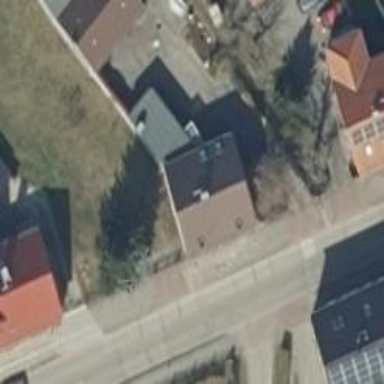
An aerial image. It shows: Detached building.